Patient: sex M, age 69
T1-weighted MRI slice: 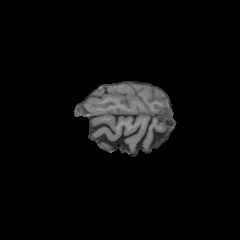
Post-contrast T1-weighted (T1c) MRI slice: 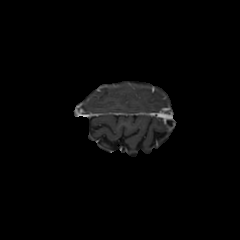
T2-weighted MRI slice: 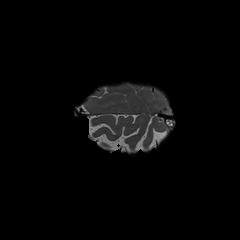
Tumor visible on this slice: no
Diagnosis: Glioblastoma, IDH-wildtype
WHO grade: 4